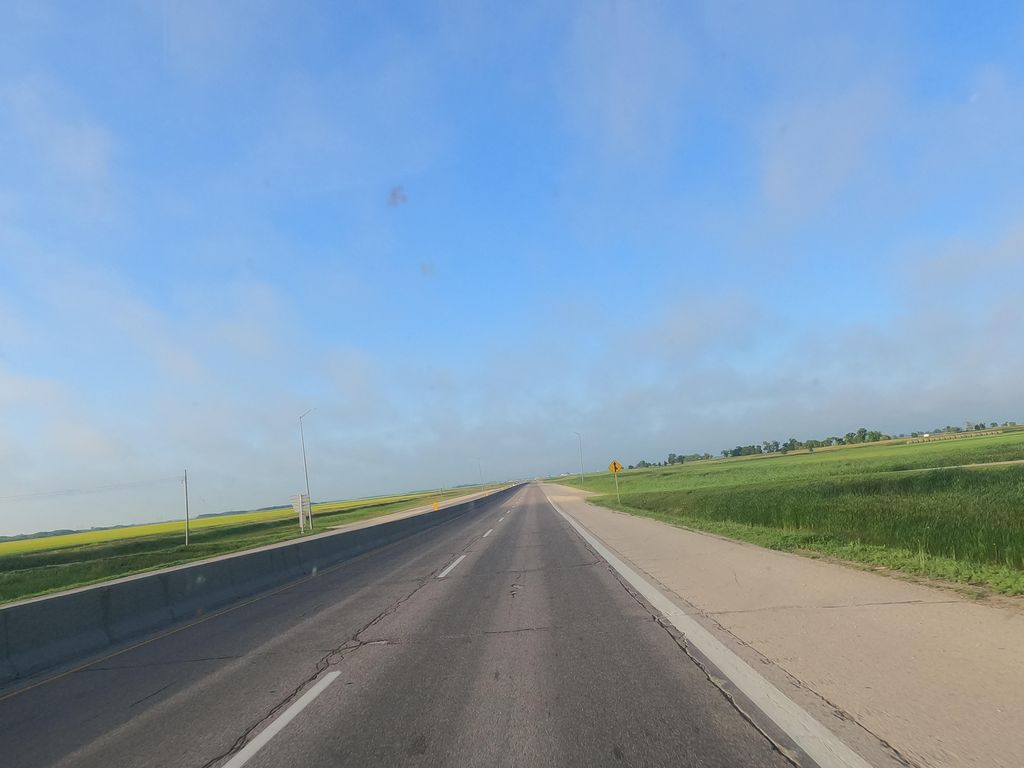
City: winnipeg